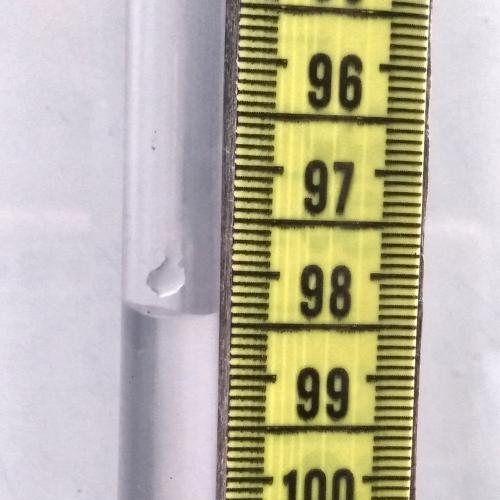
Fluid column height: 98.4 cm